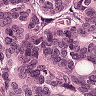
Metastatic tissue present: yes